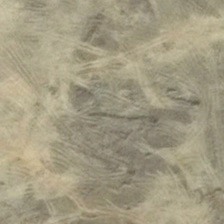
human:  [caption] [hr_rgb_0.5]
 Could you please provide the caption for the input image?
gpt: bare land with several wheel prints .

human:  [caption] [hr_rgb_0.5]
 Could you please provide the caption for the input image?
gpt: there is nothing in this bare land .

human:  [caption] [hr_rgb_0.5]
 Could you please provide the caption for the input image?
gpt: there is nothing in this bare land .

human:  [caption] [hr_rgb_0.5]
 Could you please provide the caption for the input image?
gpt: bare land with several wheel prints .

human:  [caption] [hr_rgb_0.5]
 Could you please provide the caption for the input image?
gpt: bare land with several wheel prints .